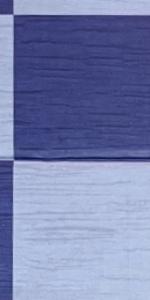
Label: Empty